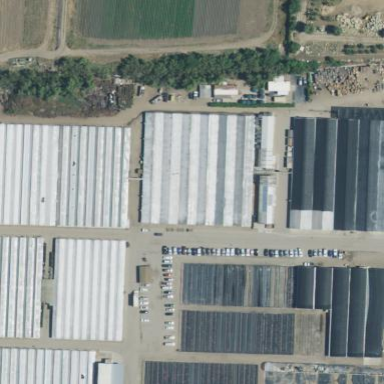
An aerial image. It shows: Greenhouse.